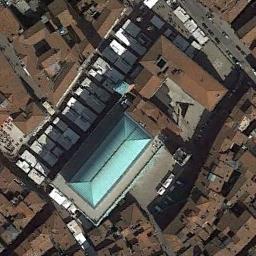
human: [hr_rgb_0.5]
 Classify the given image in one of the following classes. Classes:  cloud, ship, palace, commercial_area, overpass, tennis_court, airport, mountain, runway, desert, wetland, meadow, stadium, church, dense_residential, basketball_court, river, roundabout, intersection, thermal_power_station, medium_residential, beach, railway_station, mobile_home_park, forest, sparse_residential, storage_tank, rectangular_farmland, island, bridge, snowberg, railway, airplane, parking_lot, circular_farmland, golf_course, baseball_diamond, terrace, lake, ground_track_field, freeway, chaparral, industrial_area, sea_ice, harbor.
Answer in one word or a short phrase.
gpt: church